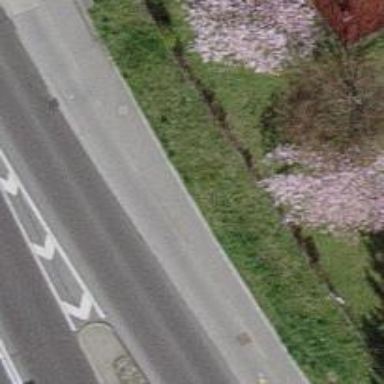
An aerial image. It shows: Asphalt cycleway with asphalt sidewalk.